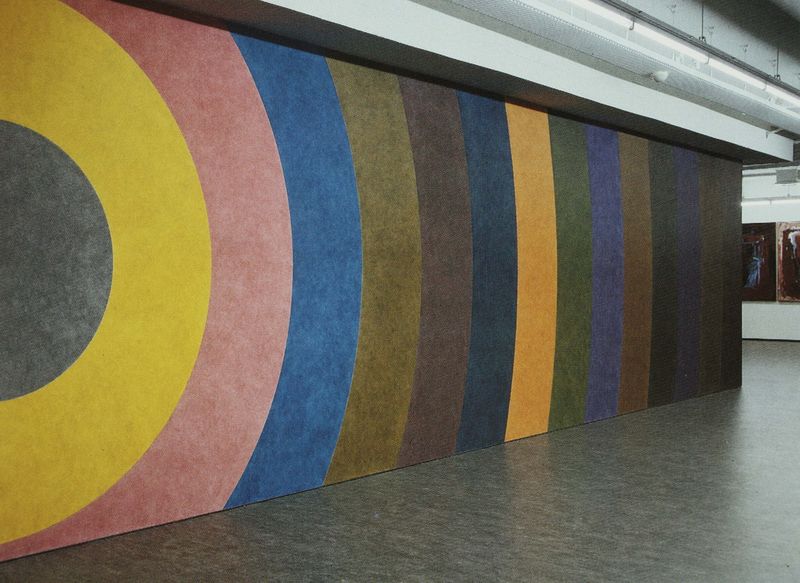
Titel: Installation Bonnefantenmuseum, Maastricht - Fifteen equal arcs form the midpoint of the left side, different combinations of color
Künstler: Sol Lewitt
Standort: Chester (Connecticut)
Institution: Privatsammlung
Schlagwörter: blau, dunkel, gemälde, schatten, gelb, grün, ocker, braun, bunt, grau, hell, licht, orange, raum, schwarz, zimmer, rot, beige, muster, wand, architektur, bild, innenraum, feld, felder, boden, decke, rosa, kreis, rund, hellblau, gleb, farbig, bilder, bogen, farben, fläche, flächen, modern, mauer, farbe, linien, beleuchtung, saal, dunkelblau, zeitgenössisch, gerade, wandmalerei, streifen, striche, galerie, foto, fotografie, bögen, wände, linie, wolkig, gebogen, strich, kreise, ausstellung, putz, mauern, fresko, museum, sol, verlauf, konzentrisch, lewitt, installation, bauwerk, ultramarin, wandgestaltung, sol lewitt, instalation, optical art, farbstreifen, kunst am bau, breite streifen, pvc, pvc boden